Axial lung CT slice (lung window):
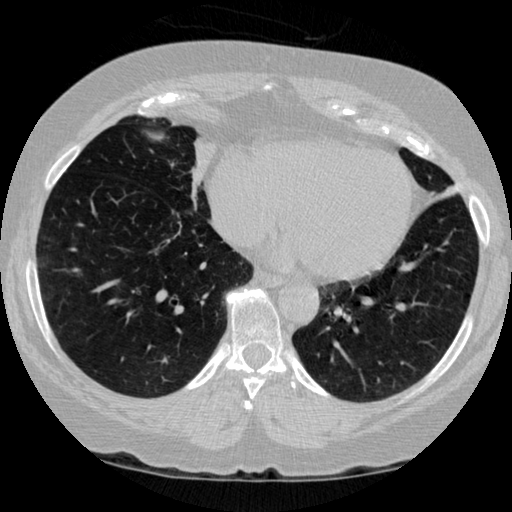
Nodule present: no